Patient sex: F
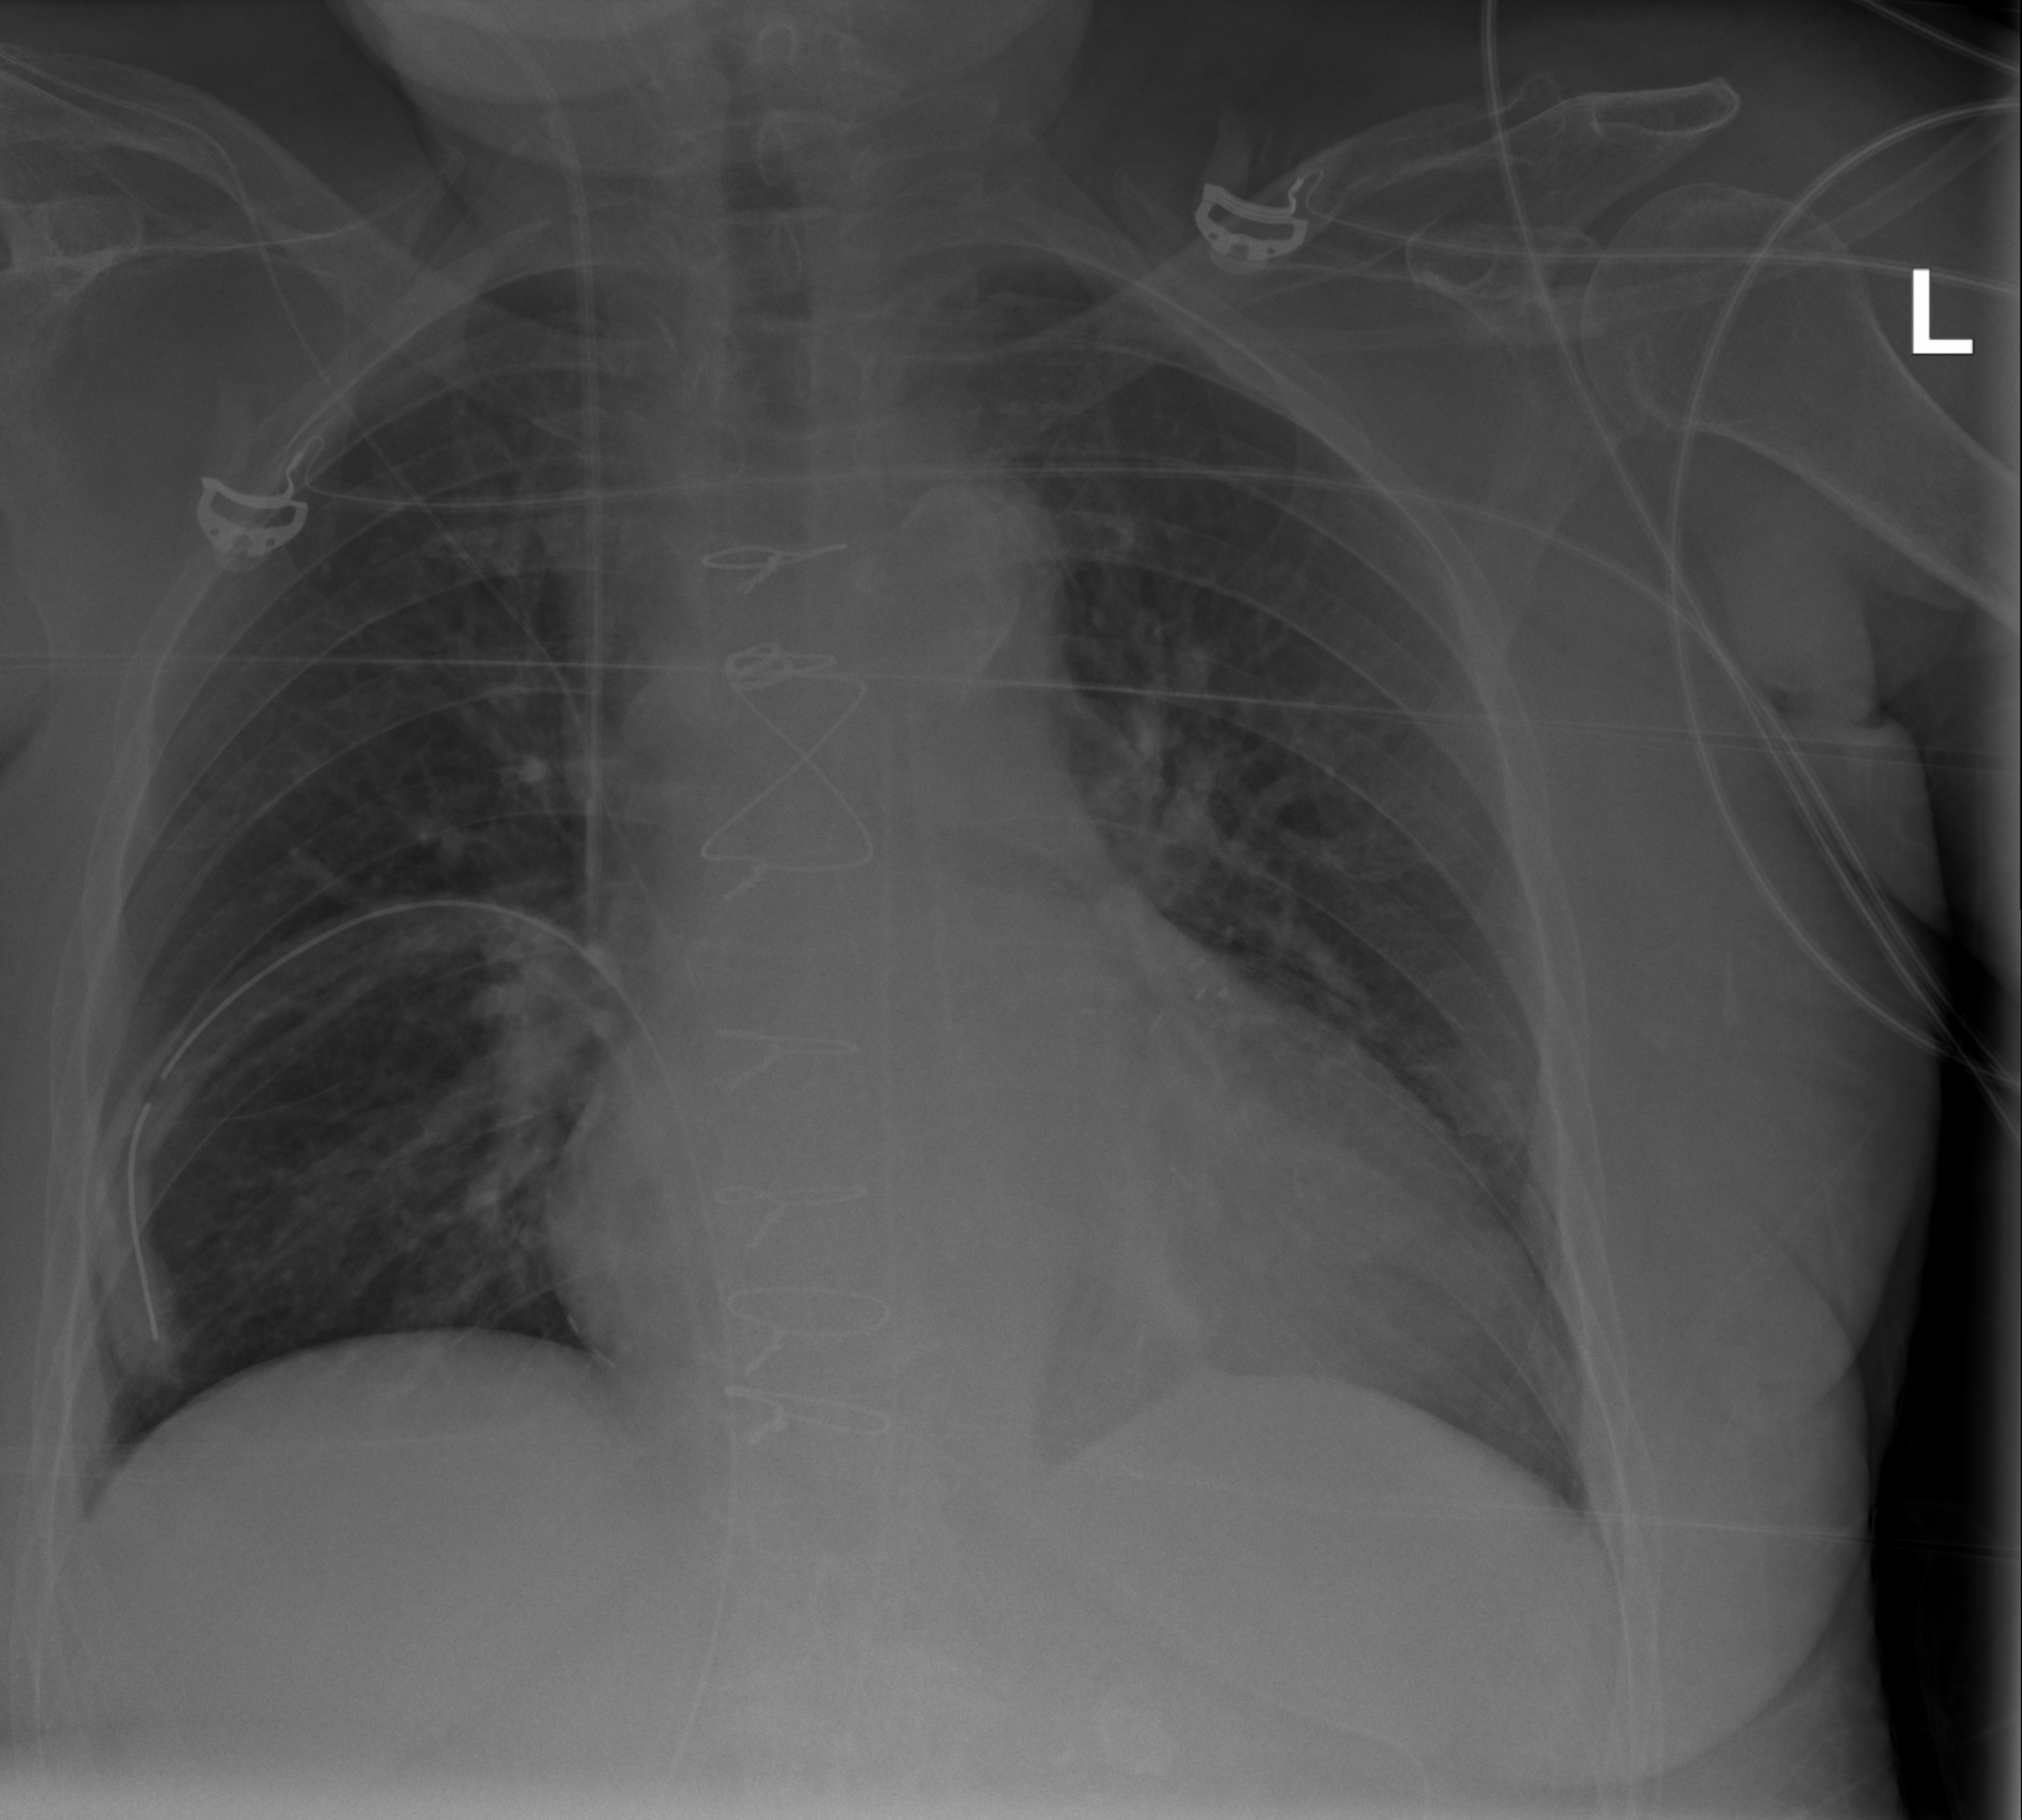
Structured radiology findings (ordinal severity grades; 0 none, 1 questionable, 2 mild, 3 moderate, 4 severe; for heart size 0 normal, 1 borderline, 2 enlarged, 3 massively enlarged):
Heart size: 2
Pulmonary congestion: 0
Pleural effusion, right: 1
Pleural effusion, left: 0
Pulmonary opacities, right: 0
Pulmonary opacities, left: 0
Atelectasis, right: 0
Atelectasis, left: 2